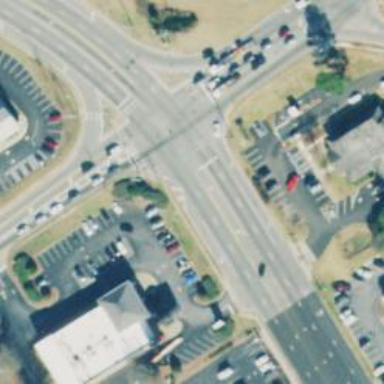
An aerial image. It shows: Marked crossing on the road.